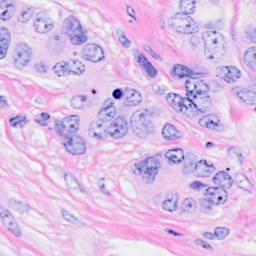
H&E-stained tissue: Breast